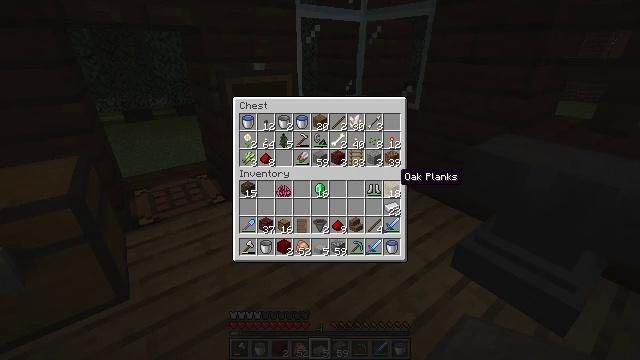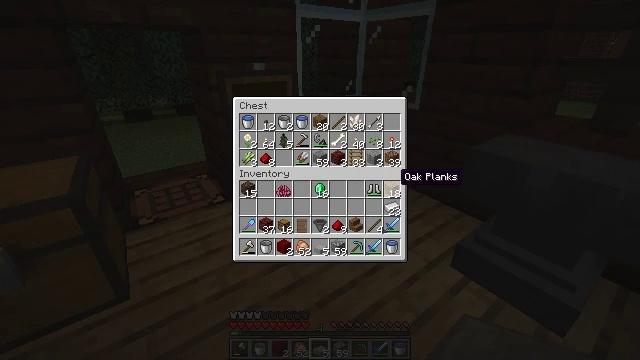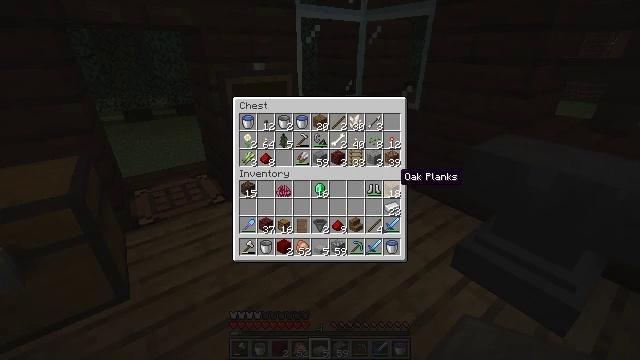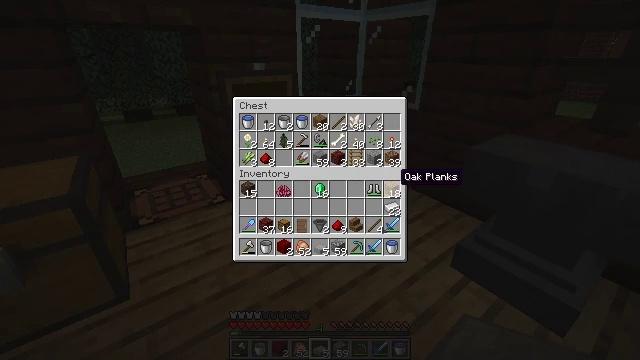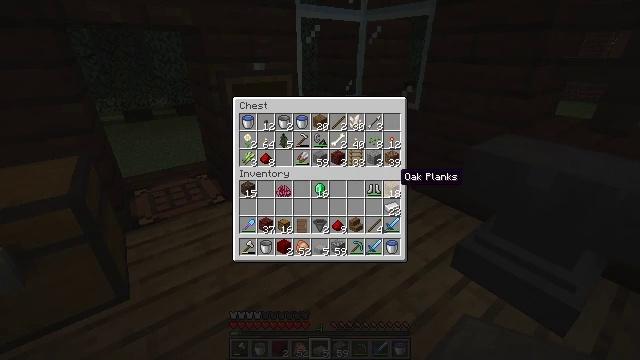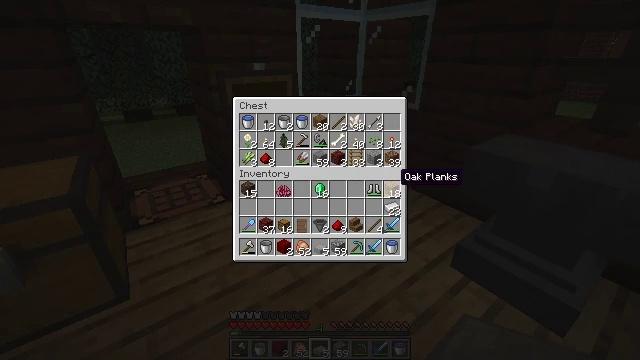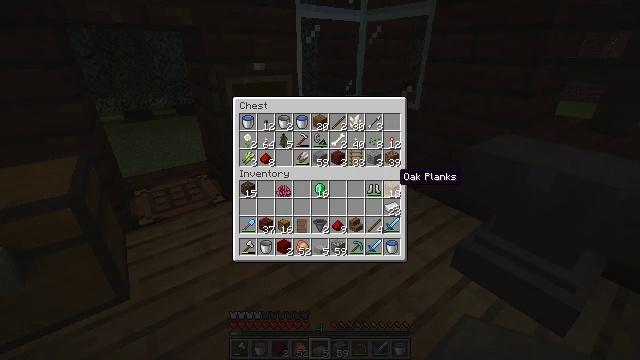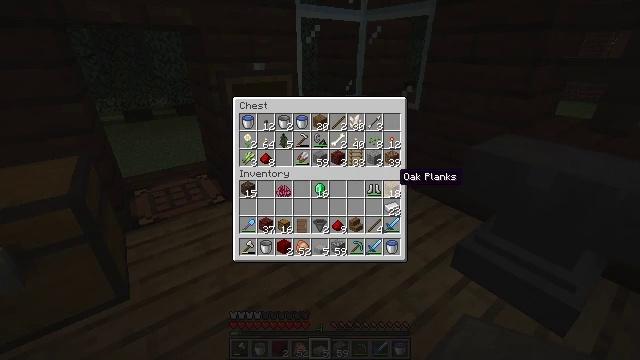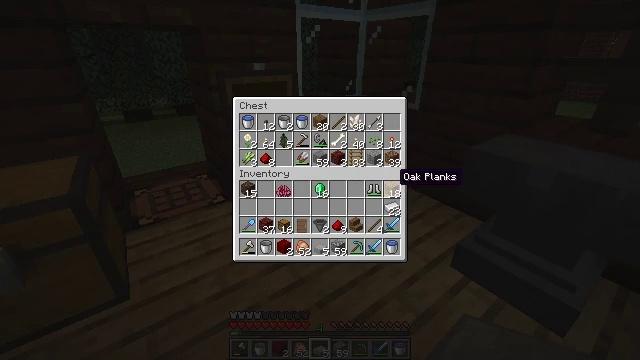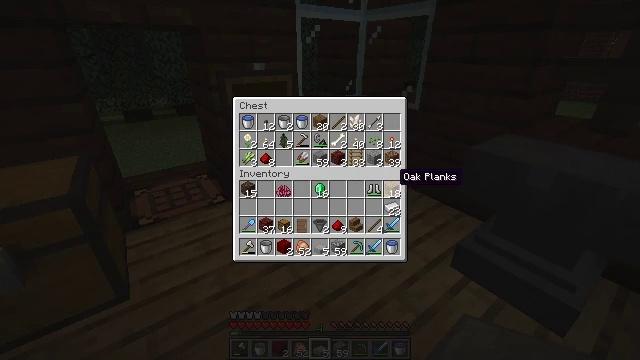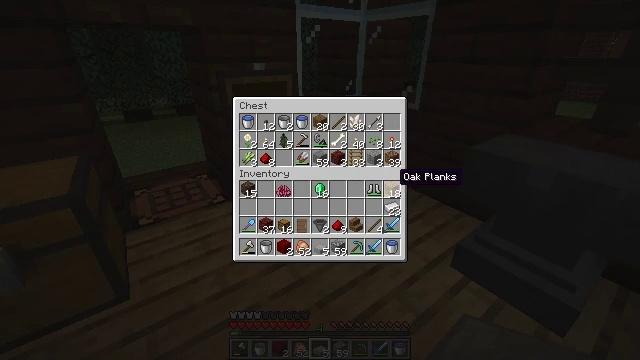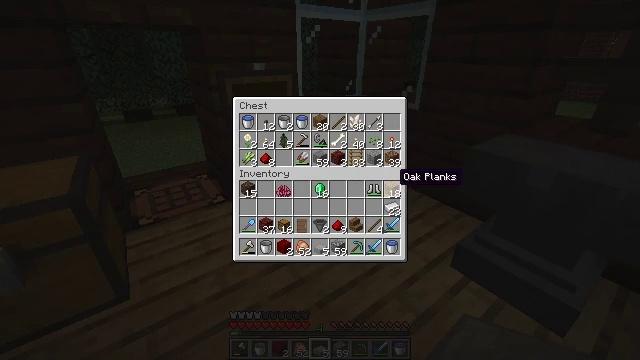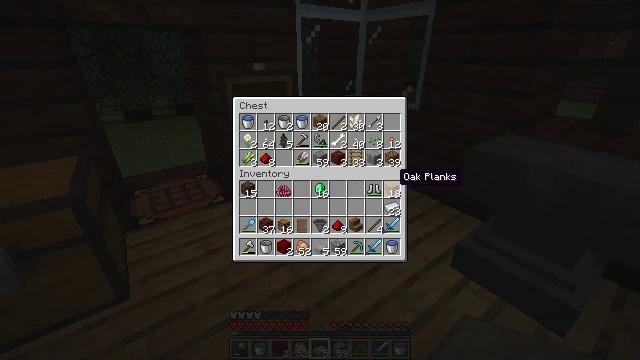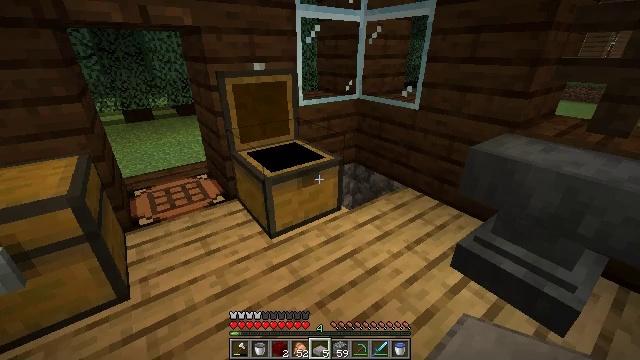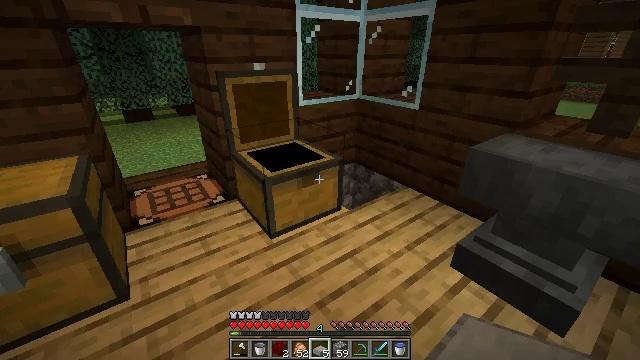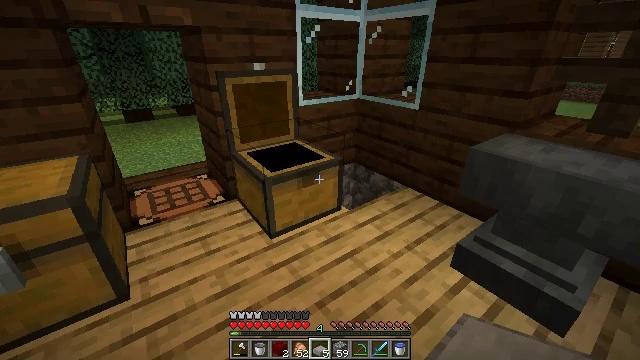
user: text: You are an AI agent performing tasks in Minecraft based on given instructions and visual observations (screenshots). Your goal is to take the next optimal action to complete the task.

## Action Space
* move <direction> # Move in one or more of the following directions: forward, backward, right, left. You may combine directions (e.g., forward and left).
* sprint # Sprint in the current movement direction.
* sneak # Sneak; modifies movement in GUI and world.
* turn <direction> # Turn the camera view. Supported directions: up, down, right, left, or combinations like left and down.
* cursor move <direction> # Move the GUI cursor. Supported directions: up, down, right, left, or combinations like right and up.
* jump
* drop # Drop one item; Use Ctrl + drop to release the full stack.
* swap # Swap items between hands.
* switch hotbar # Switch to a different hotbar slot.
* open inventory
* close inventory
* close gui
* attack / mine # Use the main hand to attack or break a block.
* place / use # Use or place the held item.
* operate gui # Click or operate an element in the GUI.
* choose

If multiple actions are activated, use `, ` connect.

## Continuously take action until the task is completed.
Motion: motion action
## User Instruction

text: Obtain a hopper using iron and a chest.
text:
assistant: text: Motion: no_op
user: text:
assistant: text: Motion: no_op
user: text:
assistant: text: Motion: no_op
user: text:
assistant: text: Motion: no_op
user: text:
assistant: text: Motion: no_op
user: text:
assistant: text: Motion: no_op
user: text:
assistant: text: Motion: no_op
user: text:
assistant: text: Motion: no_op
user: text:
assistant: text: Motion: no_op
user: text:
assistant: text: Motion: no_op
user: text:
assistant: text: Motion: no_op
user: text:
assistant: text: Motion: no_op
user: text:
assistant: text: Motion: no_op
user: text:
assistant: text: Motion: close gui
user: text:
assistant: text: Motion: no_op
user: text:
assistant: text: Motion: no_op
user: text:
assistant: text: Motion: turn left
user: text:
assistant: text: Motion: turn left and down
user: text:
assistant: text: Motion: turn left
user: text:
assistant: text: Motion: turn left and down
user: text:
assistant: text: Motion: turn left
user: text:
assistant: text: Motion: no_op
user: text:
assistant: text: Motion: no_op
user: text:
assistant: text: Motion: no_op
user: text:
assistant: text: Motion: no_op
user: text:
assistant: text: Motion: no_op
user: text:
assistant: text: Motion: no_op
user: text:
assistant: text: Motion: no_op
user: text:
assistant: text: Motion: no_op
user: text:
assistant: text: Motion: no_op